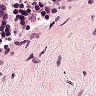
Metastatic tissue present: no